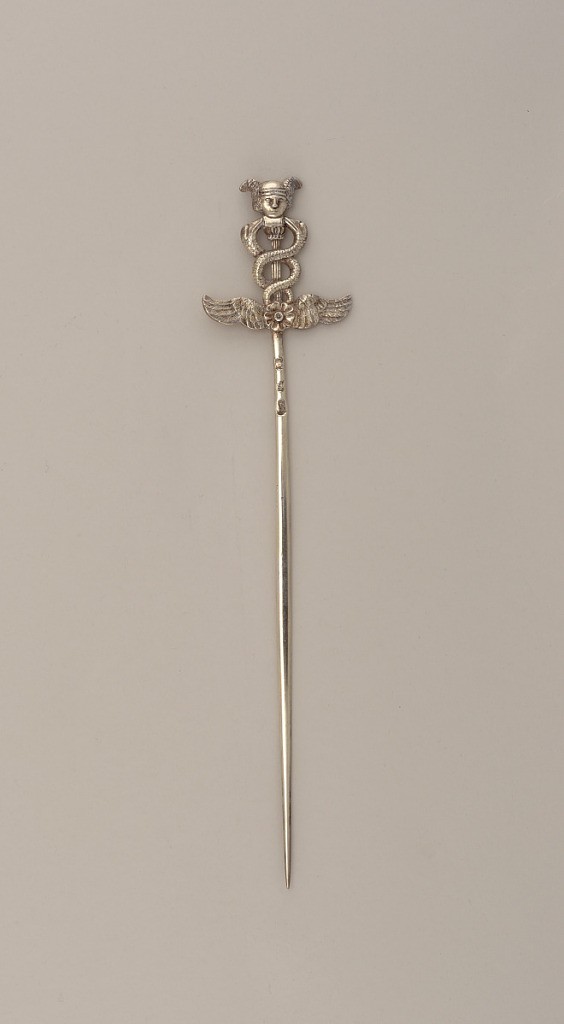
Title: skewer
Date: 19th century
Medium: silver
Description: Tapering, pointed, flat pin or blade. Relief cast terminal with pair of outstretched wings, topped by a caduceus and head of Mercury.